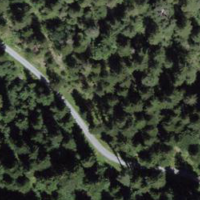
EUNIS habitat code: 43
Species observed at this site:
Salvia glutinosa
Zygaena transalpina
Gymnadenia conopsea